Question: I want to create a table, which will have 2 rows. First row contains 2 columns of equal size and second column should contain 3 columns of equal size.
Is it possible to design this type of table in HTML?
I don't want to use nested tables; using single table can it be achievable?

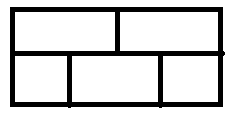
Answer: '''
<table border=1 width=200>
<tr><td colspan=2>&nbsp;</td>
<td colspan=2>&nbsp;</td>
</tr>
<tr><td>&nbsp;</td>
<td colspan=2>&nbsp;</td>
<td>&nbsp;</td>
</tr>
</table>
'''